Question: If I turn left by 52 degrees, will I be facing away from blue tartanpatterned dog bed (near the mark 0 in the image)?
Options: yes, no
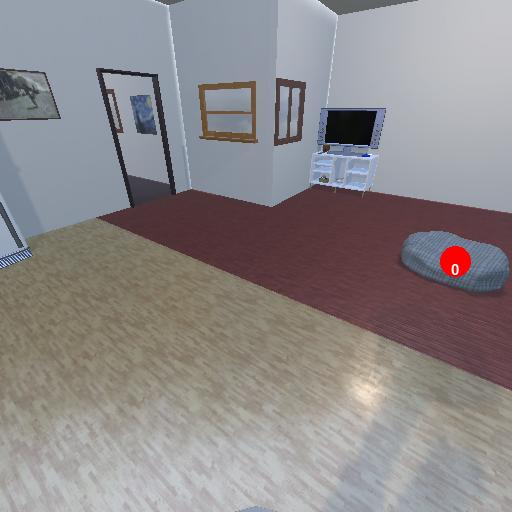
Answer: yes